Interaction volume radius: 5 \u00c5
Interaction volume height: 15 \u00c5
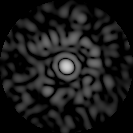
Disorder parameter: 0.8662